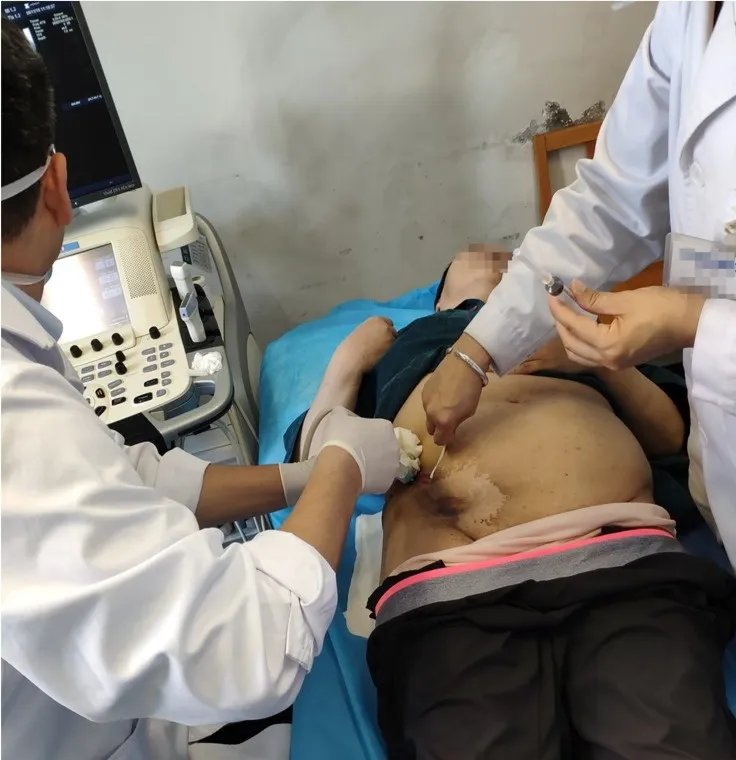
Picture of the local injection site.
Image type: medical_photograph (skin_photograph)